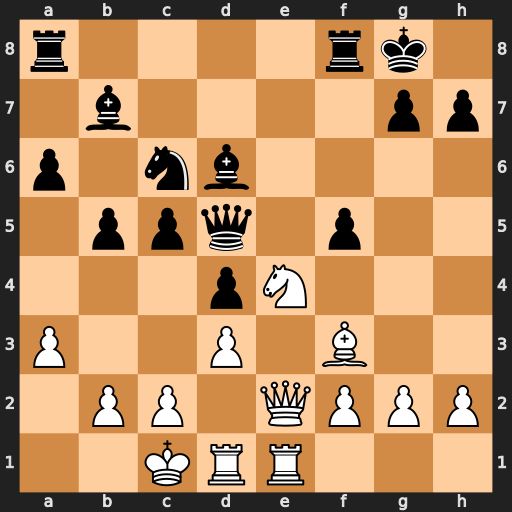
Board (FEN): r4rk1/1b4pp/p1nb4/1ppq1p2/3pN3/P2P1B2/1PP1QPPP/2KRR3
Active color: w
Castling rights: -
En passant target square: -
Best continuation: Nf6+ Rxf6 Bxd5+